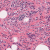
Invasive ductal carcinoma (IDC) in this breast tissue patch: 1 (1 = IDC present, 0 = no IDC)